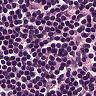
Metastatic tissue present: no